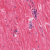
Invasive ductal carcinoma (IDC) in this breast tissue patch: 0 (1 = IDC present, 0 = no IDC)